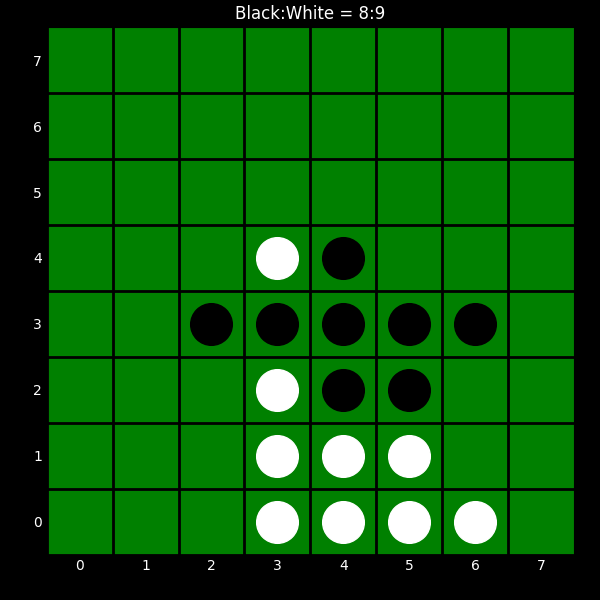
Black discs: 8
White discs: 9